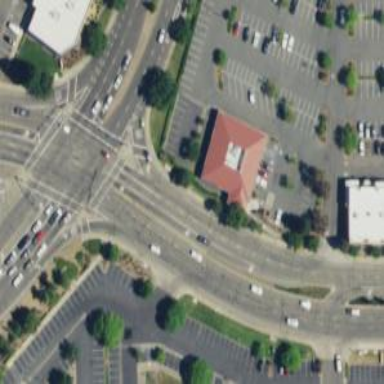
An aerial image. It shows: Asphalt road with secondary link designation.